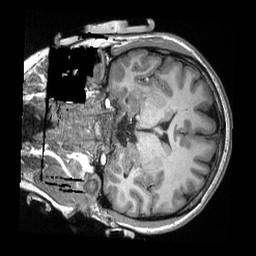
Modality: T1w
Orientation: coronal
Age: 22
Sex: female